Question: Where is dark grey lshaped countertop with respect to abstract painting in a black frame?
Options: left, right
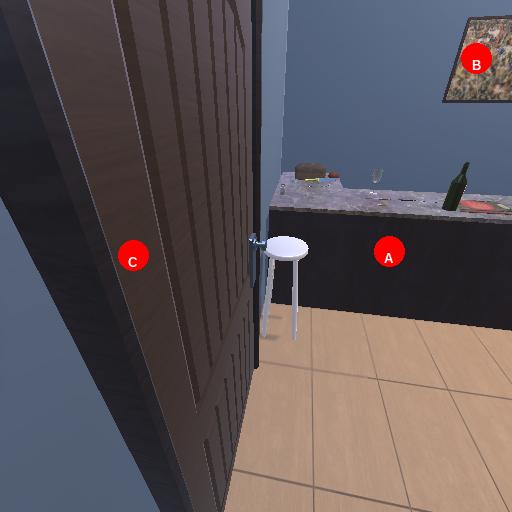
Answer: left